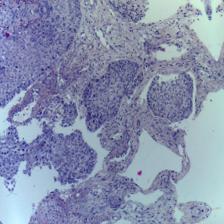
Diagnosis: OSCC